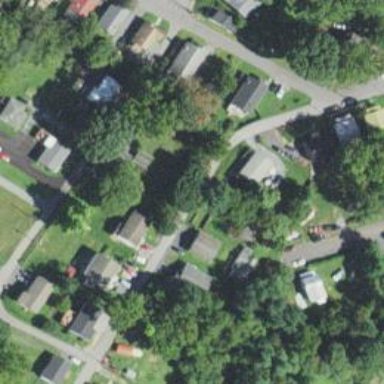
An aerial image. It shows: Alley classified as service road.